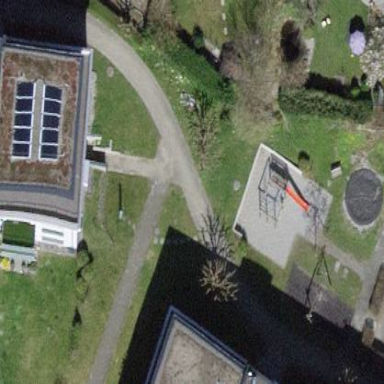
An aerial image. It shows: Playground area for leisure land.